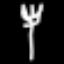
Label: fork